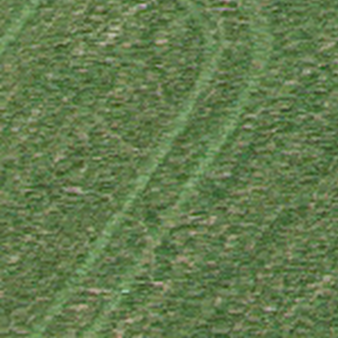
Label: other